Question: There is a block with header, body and footer parts inside of it. Header and footer heights are fixed, body height is determined by its content. I need the outer block size to be the size of its contents but not more then the size of its container. If the body height exceeds maximum possible size, then the 'y-scroll' is shown for body, but header and footer stay at the top and bottom of outer block.
I made the <URL>. But I could only get as far as when I resize window the scroll appears for outer block, not for body block only.
This is CSS and HTML:
'''
body, html {
width: 100%;
height: 100%;
margin: 0;
padding: 0;
}
.container {
position: absolute;
top: 10px; bottom: 10px; left: 10px; width: 200px;
border: 1px solid red;
}
.innerContainer {
border: 1px solid purple;
max-height: 100%;
overflow: auto;
}
.header, .footer {
height: 30px;
background: blue;
}
.body {
background: green;
}
'''
'''
<div class='container'>
<div class='innerContainer'>
<div class='header'></div>
<div class='body'>text<br>text<br>...</div>
<div class='footer'></div>
</div>
</div>
'''
Is it possible to do what I need without using JavaScript?

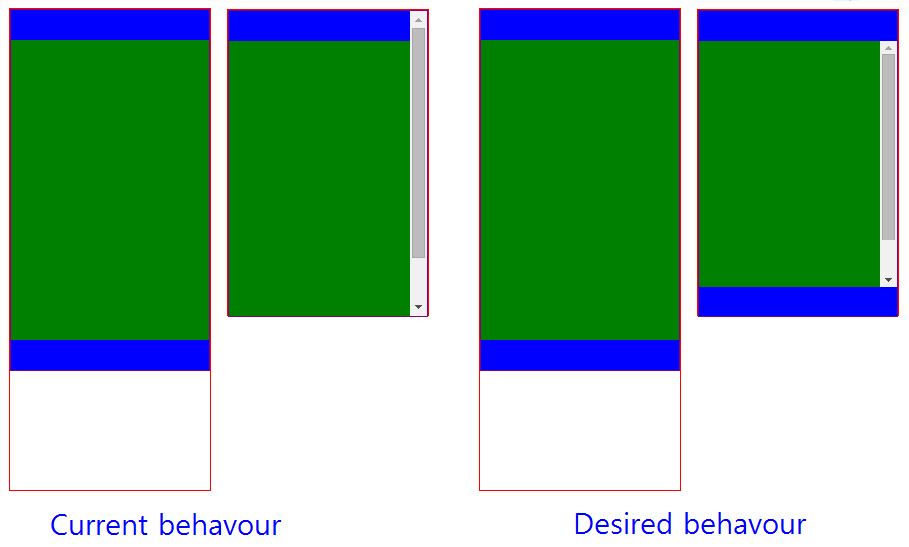
Answer: The only solution I've found is using CSS3 calc. Doesn't work in Android browswer, though... <URL>
'''
body, html {
width: 100%;
height: 100%;
margin: 0;
padding: 0;
}
.container {
position: absolute;
top: 10px; bottom: 10px; left: 10px; width: 200px;
border: 1px solid red;
overflow: hidden;
}
.header, .footer {
height: 30px;
background: blue;
}
.body {
height: 300px;
background: green;
}
.bodyContainer {
max-height: calc(100% - 60px);
overflow-y: auto;
}
'''
'''
<div class='container'>
<div class='header'></div>
<div class='bodyContainer'>
<div class='body'></div>
</div>
<div class='footer'></div>
</div>
'''